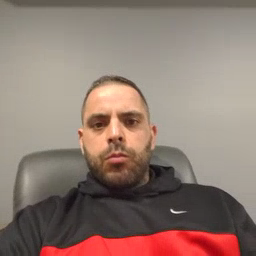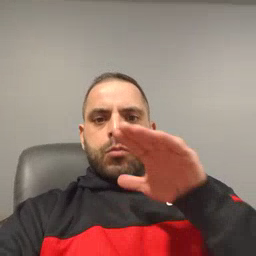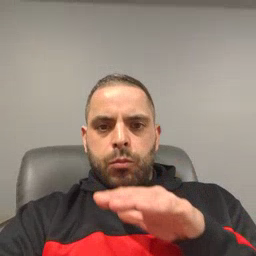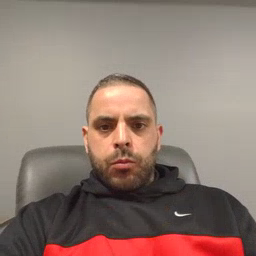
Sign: on